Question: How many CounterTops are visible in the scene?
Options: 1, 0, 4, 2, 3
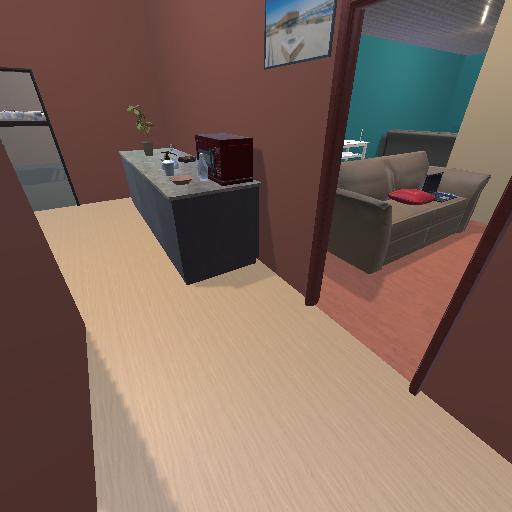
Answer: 1